Question: '''
<DataGrid Name="grid"
HorizontalAlignment="Left"
VerticalAlignment="Top"
IsReadOnly="False"
HeadersVisibility="None"
AutoGenerateColumns="True"
AutoGeneratingColumn="c_dataGrid_AutoGeneratingColumn">
public static DataView GetBindable2DArray<T>(this T[,] array)
{
DataTable dataTable = new DataTable();
for (int i = 0; i < array.GetLength(1); i++)
{
dataTable.Columns.Add(i.ToString(), typeof(Ref<T>));
}
for (int i = 0; i < array.GetLength(0); i++)
{
DataRow dataRow = dataTable.NewRow();
dataTable.Rows.Add(dataRow);
}
DataView dataView = new DataView(dataTable);
for (int i = 0; i < array.GetLength(0); i++)
{
for (int j = 0; j < array.GetLength(1); j++)
{
int a = i;
int b = j;
Ref<T> refT = new Ref<T>(() => array[a, b], z => { array[a, b] = z; });
dataView[i][j] = refT;
}
}
return dataView;
}
public class Ref<T>
{
private readonly Func<T> getter;
private readonly Action<T> setter;
public Ref(Func<T> getter, Action<T> setter)
{
this.getter = getter;
this.setter = setter;
}
public T Value { get { return getter(); } set { setter(value); } }
}
'''
Thats my code. And i got this DataGrid:

But Here is extra row and column. How to show only my grid 5x5 without empty row?
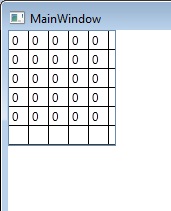
Answer: I suggest you to check the return values of GetLength(0) and GetLength(1) to make sure that they do what you expect them to. In addition, I always had one additional row (to create a new row on the fly) when I used Data Grids.
Update:
The additional row disappears when you set IsReadOnly to "True" (like I said, it is made for on the fly edits) and the additional column is not a real column, it is the space of the row header, shown on the right. It disappears when setting HeadersVisibility to "All" or "Row".